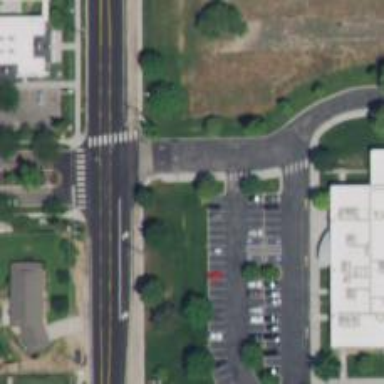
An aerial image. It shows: Asphalt footpath with unmarked crossing.